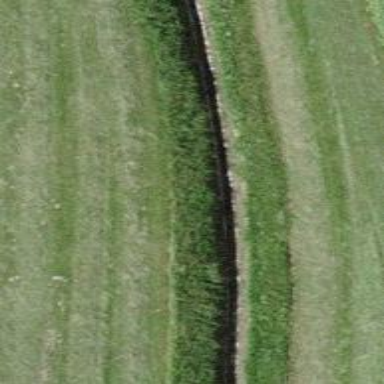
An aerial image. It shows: Ditch serving as waterway.